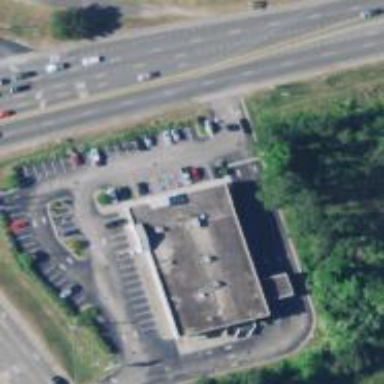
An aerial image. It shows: Building that is pharmacy providing healthcare services.